Question: I'm trying to use the MvcSiteMapProvider, but to create my own custom layout. I used nuget to install MvcSiteMapProvider version 3.2.3.0 to my project and created this file for development. However, when I try to loop through the root node's children, there aren't any.
'''
<?xml version="1.0" encoding="utf-8" ?>
<mvcSiteMap xmlns:xsi="http://www.w3.org/2001/XMLSchema-instance"
xmlns="http://mvcsitemap.codeplex.com/schemas/MvcSiteMap-File-3.0"
xsi:schemaLocation="http://mvcsitemap.codeplex.com/schemas/MvcSiteMap-File-3.0 MvcSiteMapSchema.xsd"
enableLocalization="true">
<mvcSiteMapNode title="Home" controller="Home" action="Index">
<mvcSiteMapNode title="Reports" controller="Reports" action="Index"/>
<mvcSiteMapNode title="Queries" controller="Queries" action="Index"/>
<mvcSiteMapNode title="Tools" controller="Tools" action="Index">
<mvcSiteMapNode title="Markets" controller="Markets" action="Index">
<mvcSiteMapNode title="Boundary Files" controller="Markets" action="BoundaryFiles" />
<mvcSiteMapNode title="Mass Update" controller="Markets" action="MassUpdate" />
<mvcSiteMapNode title="SHOULD NOT BE HERE" controller="Home" action="Headings" />
</mvcSiteMapNode>
<mvcSiteMapNode title="Categories" controller="Categories" action="Index"/>
<mvcSiteMapNode title="Blasts" controller="Blasts" action="Index">
<mvcSiteMapNode title="Get Blast" controller="Blasts" action="Get" />
</mvcSiteMapNode>
<mvcSiteMapNode title="Alerts" controller="Alerts" action="Index"/>
<mvcSiteMapNode title="Applications" controller="Applications" action="Index"/>
</mvcSiteMapNode>
<mvcSiteMapNode title="Subscribers" controller="Subscribers" action="Index" />
</mvcSiteMapNode>
</mvcSiteMap>
'''
The root node doesn't appear to have any children however:

I can't figure out what's wrong. I've replaced the root with the very action getting executed and gave it a similar child, but that didn't work:
'''
<mvcSiteMapNode title="ASDFG" controller="Test" action="TestSiteMap">
<mvcSiteMapNode title="ASDFGHJKL" controller="Test" action="TestSiteMap"/>
'''
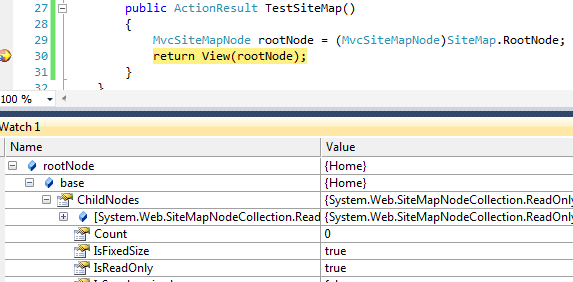
Answer: It is hard to say what was happening here. If I had to guess, I would say that it might have had something to do with the fact that the child nodes were being added directly to the node in v3, in which case the sitemap could not track them. This option has been removed in <URL> to ensure that all of the nodes are added directly to the sitemap and tracked by its internal collections.
I would suggest upgrading to see if this behavior is reproducible in v4.